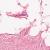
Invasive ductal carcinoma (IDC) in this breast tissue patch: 0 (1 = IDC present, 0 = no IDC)